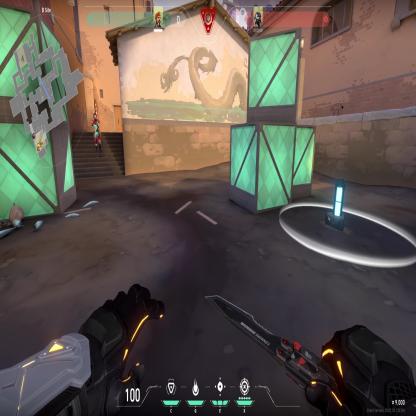
Label: enemy ; planted spike